Question: I'm trying to design a vertical breadcrumb. I'm not sure how to do the small triangles on the bottom, I'm hoping that I can do this with css only and not use images. I'm looking at getting the following results:

They should be able to fill with white color just like the element on hover.
You can see my progress on fiddle: <URL>
HTML:
'''
<ul>
<li><div class="link"><p>Link1</p></div></li>
<li><div class="link"><p>Link2</p></div></li>
<li><div class="link"><p>Link3</p></div></li>
<li><div class="link"><p>Link4</p></div></li>
</ul>
'''
CSS:
'''
ul {
width: 100px;
height:500px;
border: 1px solid red;
margin: 0;
padding: 0;
text-align: center;
background: #1c818a;
}
ul li {
width: 100px;
height: 100px;
background: #64c7c7;
color: white;
list-style-type: none;
border-bottom: 3px solid white;
position: relative;
}
ul li:hover {
cursor: pointer;
background: white;
color: #64c7c7;
}
.link {
width:100px;
height:100px;
position:absolute;
left:50%;
top:50%;
margin:-25px 0 0 -50px;
}
'''
Thanks!
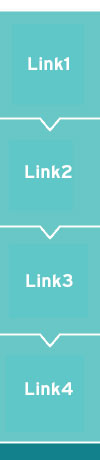
Answer: DEMO: <URL>
<URL> -- better
Multi-line: <URL>
---
'''
<ol class="breadcrumbs">
<li><a href="#">title</a></li>
<li><a href="#">title</a></li>
<li><a href="#">title</a></li>
<li><a href="#">title</a></li>
</ol>
'''
---
CSS
'''
.breadcrumbs,
.breadcrumbs * {
box-sizing: border-box;
list-style: none;
margin: 0;
}
.breadcrumbs li { width: 100px }
.breadcrumbs a {
text-decoration: none;
display: block;
height: 100px;
width: 100%;
background: aqua;
text-align: center;
line-height: 105px;
position: relative;
overflow: visible;
}
.breadcrumbs li a { border-bottom: 2px solid #fff }
.breadcrumbs li:last-child { border-bottom: 10px solid blue }
.breadcrumbs li:not(:last-child) a:after {
content: '';
width: 0;
height: 0;
position: absolute;
z-index: 2;
bottom: -10px;
left: 50%;
margin-left: -10px;
border-style: solid;
border-width: 10px 10px 0 10px;
border-color: aqua transparent transparent transparent;
}
.breadcrumbs li:not(:last-child) a:before {
content: '';
width: 0;
height: 0;
position: absolute;
z-index: 1;
bottom: -13px;
left: 50%;
margin-left: -12px;
border-style: solid;
border-width: 12px 12px 0 12px;
border-color: #fff transparent transparent transparent;
}
.breadcrumbs li:hover a {
background:#fff;
}
.breadcrumbs li:hover a:after {
border-top-color:#fff;
}
'''